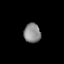
Tissue: lung
Cell type: T cells
Senescence score: 0.1621
Nuclear area (px): 320
Mean DAPI intensity: 138.222